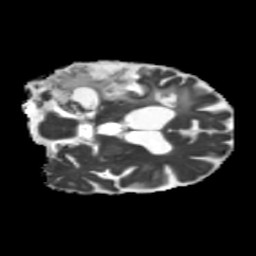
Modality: MD
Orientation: coronal
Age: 67
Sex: male
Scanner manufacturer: siemens
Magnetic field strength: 3 T
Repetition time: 5.25 s
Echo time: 0.08 s